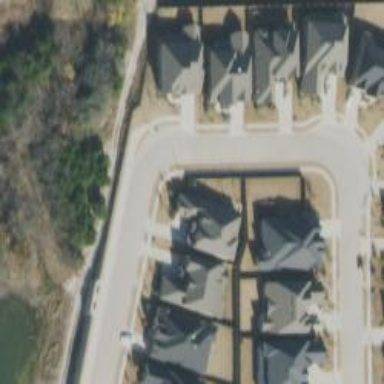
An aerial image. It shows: Residential road with sidewalk on the left.